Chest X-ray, PA view. Patient: 43 years old, sex M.
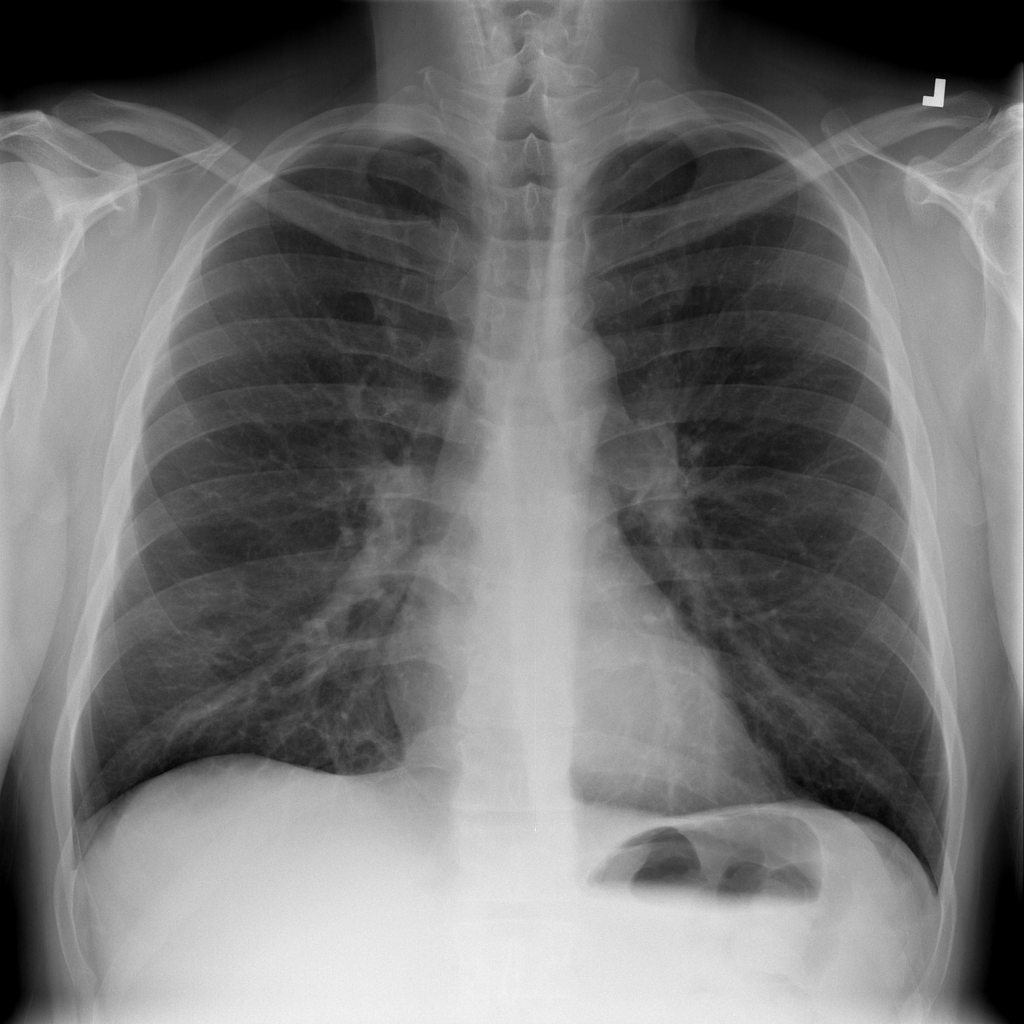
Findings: No Finding